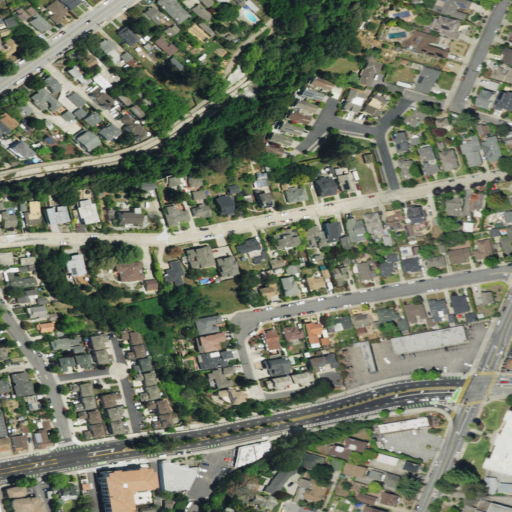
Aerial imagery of mountain in California named Bolcoff Hill containing medium intensity development, low intensity development, open development, and high intensity development